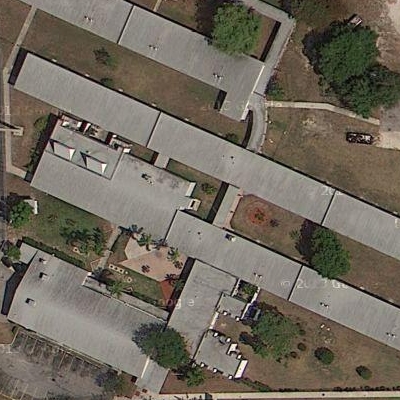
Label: cIndustry